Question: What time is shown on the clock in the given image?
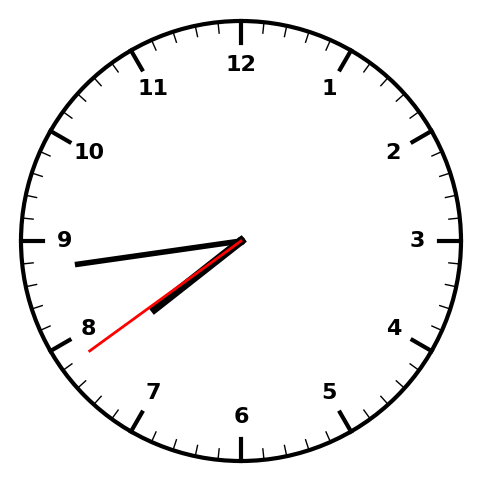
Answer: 07:43:39